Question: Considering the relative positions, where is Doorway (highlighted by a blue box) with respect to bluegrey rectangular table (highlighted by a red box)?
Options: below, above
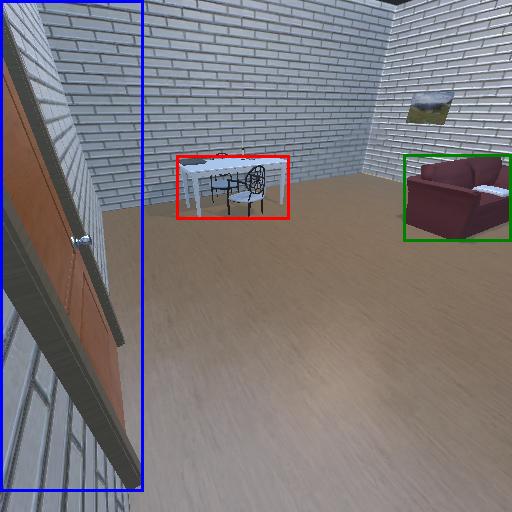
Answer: below